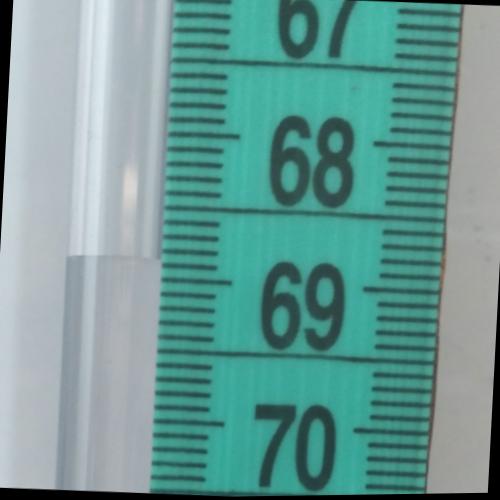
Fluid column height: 68.9 cm